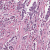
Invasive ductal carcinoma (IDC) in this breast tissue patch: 1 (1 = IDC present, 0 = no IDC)